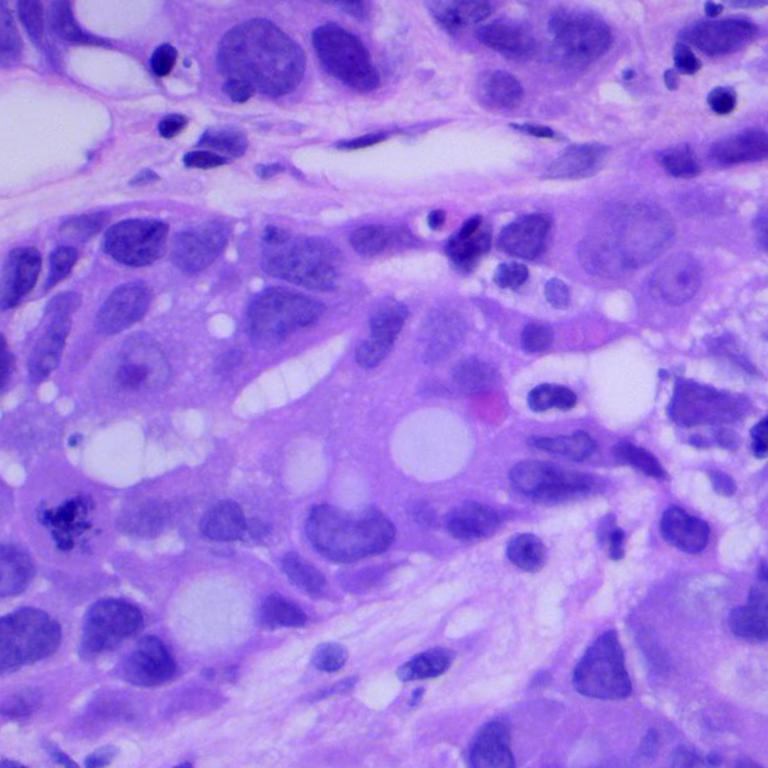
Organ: lung
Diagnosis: adenocarcinomas